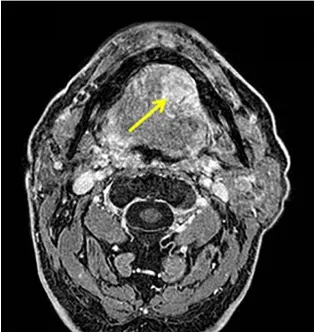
Preoperative NMR and PET examinations. (A) Axial view of preoperative NMR scan showing the tumor mass (yellow arrow).
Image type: radiology (mri)